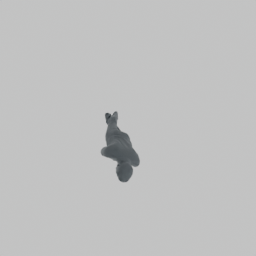
Label: people